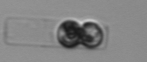
Label: Guinardia_delicatula_TAG_internal_parasite